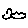
Label: cloud